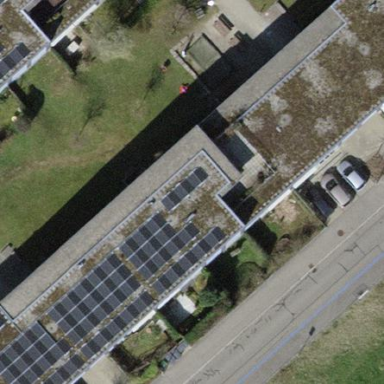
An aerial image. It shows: Apartment building with flat roof.